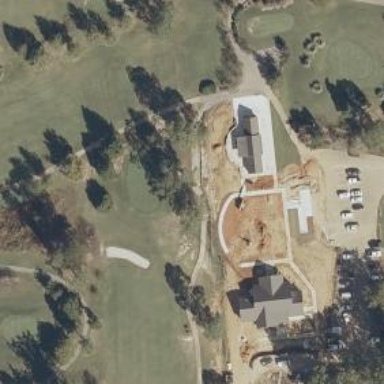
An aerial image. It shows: Clubhouse for golf.